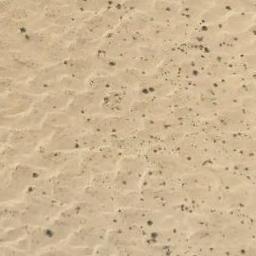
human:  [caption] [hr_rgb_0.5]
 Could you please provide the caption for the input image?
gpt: The white desert is full of sparse plants .

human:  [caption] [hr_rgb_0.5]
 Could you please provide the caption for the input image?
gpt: There is some vegetation in this desert .

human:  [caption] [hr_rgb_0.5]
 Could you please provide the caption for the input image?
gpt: The desert has yellow sand, Some trellis dunes and sparse plants .

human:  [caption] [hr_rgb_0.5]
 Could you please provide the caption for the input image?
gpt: This is a yellow desert with wavy stripes  and there is sparse dark green chaparral in the desert .

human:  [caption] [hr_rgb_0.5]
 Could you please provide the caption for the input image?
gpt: A yellow desert with many bushes .